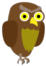
owl